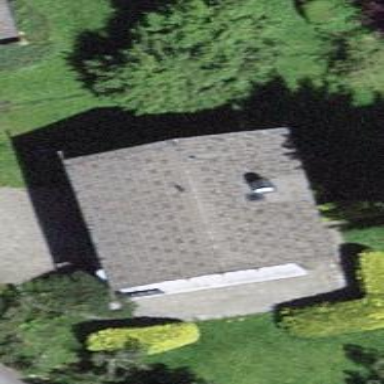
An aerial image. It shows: Simple house.